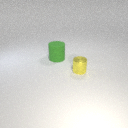
large green rubber cylinder to the left of small yellow metal cylinder